五年级 · 立体几何学
有(1)、(2)、(3)三种规格的纸板（数量足够多），从中选六张做成一个长方体（长、宽、高都相等的除外），这个长方体的体积是（） $\mathrm{cm}^{3}$ 。

5 厘米

5 厘米

3厘米

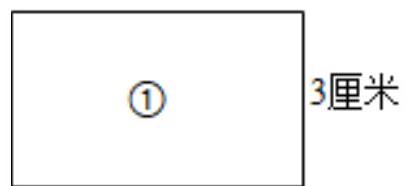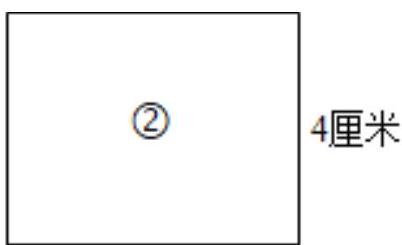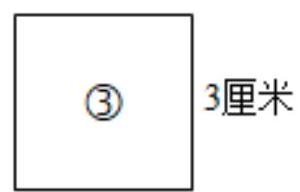
A. 60
B. 27
C. 45
D. 72

答案: C
解析: 解$\mathrm{C}$

【分析】长方体有 6 个面, 相对的面形状相同, 长方体中最多有 4 个面的形状相同, 有两个相对的面是正方形时, 其它 4 个面是形状相同的长方形; 如果选择 4 张(2)号纸板, 那么需要 2 张边长为 $4 \mathrm{~cm}$或 $5 \mathrm{~cm}$ 的正方形纸板, 题中没有, 所以只能选择 4 张(1)号纸板和 2 张(3)号纸板组成一个长方体, 据此解答。

【详解】分析可知, 选择 4 张(1)号纸板和 2 张(3)号纸板, 同一个顶点三条棱的长度为 $5 \mathrm{~cm} 、 3 \mathrm{~cm} 、 3 \mathrm{~cm}$ 。 $5 \times 3 \times 3$

$=15 \times 3$

$=45\left(\mathrm{~cm}^{3}\right)$

故答案为: $\mathrm{C}$

【点睛】根据长方体的特征确定长方体同一个顶点三条棱的长度是解答题目的关键。